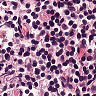
Metastatic tissue present: no